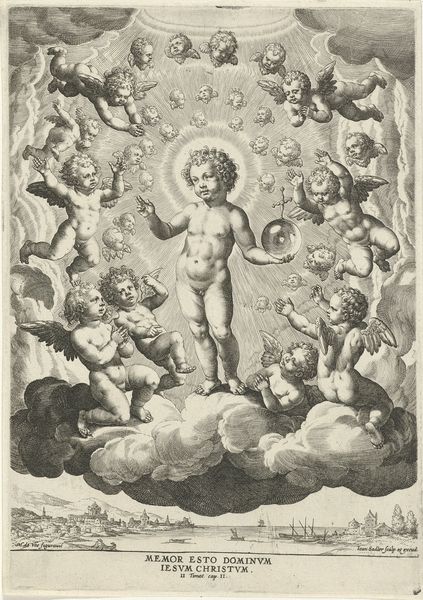
Titel: Christuskind in de hemel
Künstler: Johann (I) Sadeler
Standort: Amsterdam
Institution: Rijksmuseum
Schlagwörter: akt, himmel, kopf, nackt, wolken, köpfe, licht, wolke, stehend, kind, boote, kreis, engel, putte, schiffe, grafik, graphik, hafen, junge, knabe, stich, kugel, heiligenschein, christus, jesus, heilig, putten, putti, glaskugel, himmlich, memor